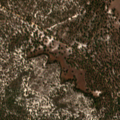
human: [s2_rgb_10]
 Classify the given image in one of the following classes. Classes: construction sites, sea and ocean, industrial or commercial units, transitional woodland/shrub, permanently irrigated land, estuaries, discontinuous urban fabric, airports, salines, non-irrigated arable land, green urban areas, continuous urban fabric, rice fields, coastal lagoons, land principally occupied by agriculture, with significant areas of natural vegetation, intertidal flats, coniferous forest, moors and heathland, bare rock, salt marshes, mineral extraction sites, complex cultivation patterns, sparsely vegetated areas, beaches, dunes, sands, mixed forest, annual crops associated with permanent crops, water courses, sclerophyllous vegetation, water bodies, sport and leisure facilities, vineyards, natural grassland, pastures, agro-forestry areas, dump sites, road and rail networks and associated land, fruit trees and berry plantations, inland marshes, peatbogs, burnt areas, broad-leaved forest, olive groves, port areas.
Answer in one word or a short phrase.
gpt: pastures, coniferous forest, transitional woodland/shrub